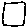
Label: square